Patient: sex M, age 66
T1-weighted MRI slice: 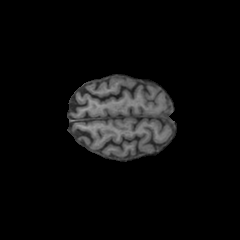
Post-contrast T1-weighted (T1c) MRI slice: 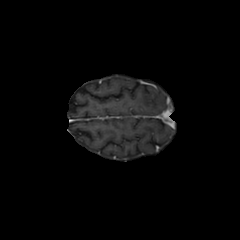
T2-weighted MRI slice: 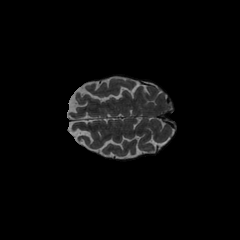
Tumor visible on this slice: no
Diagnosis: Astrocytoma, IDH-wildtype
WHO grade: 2